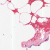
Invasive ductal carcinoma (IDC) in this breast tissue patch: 0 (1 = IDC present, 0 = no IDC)